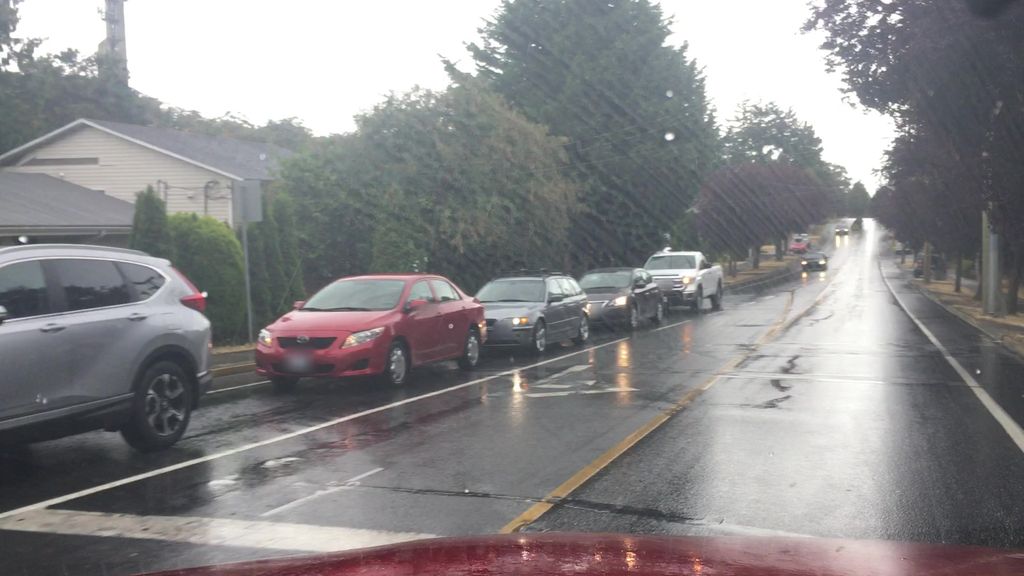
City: victoria